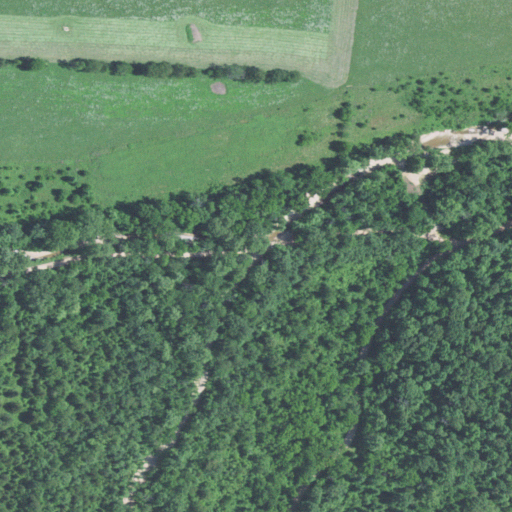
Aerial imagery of valley in Missouri named Clyburn Valley containing deciduous forest, pasture, open development, and mixed forest